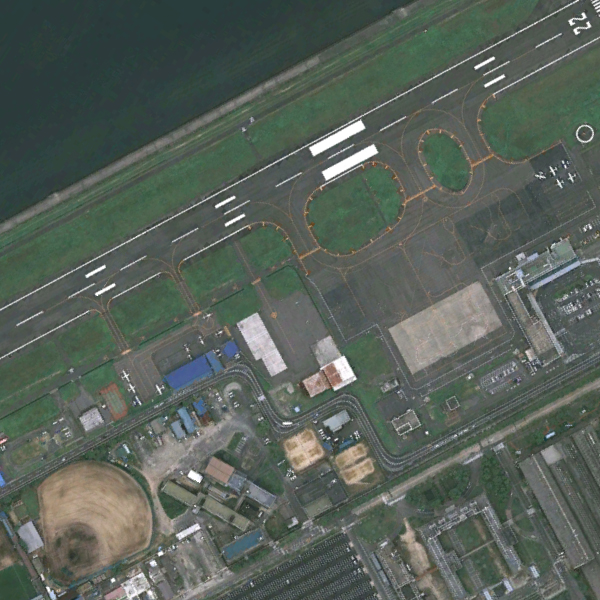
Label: Airport